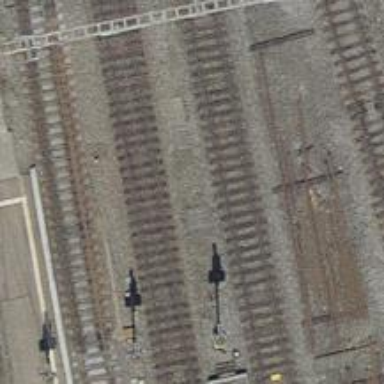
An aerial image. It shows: Single railway track with electrification through contact line.